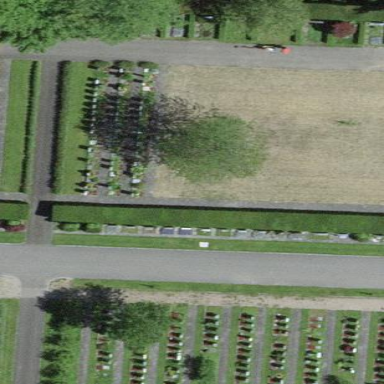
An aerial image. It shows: Graveyard.